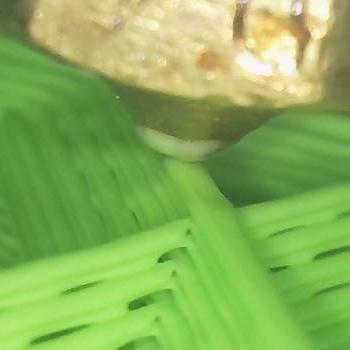
Flow rate: 188%